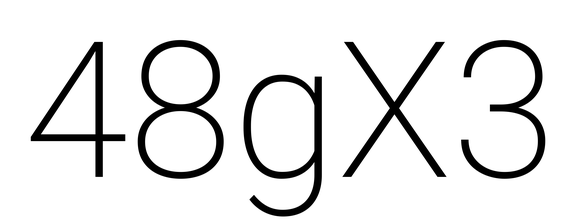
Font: Roboto_ExtraLight